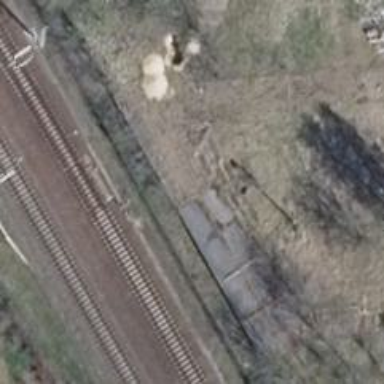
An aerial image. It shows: Abandoned railway spur.